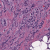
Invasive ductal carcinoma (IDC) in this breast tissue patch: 1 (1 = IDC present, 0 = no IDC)